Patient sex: M
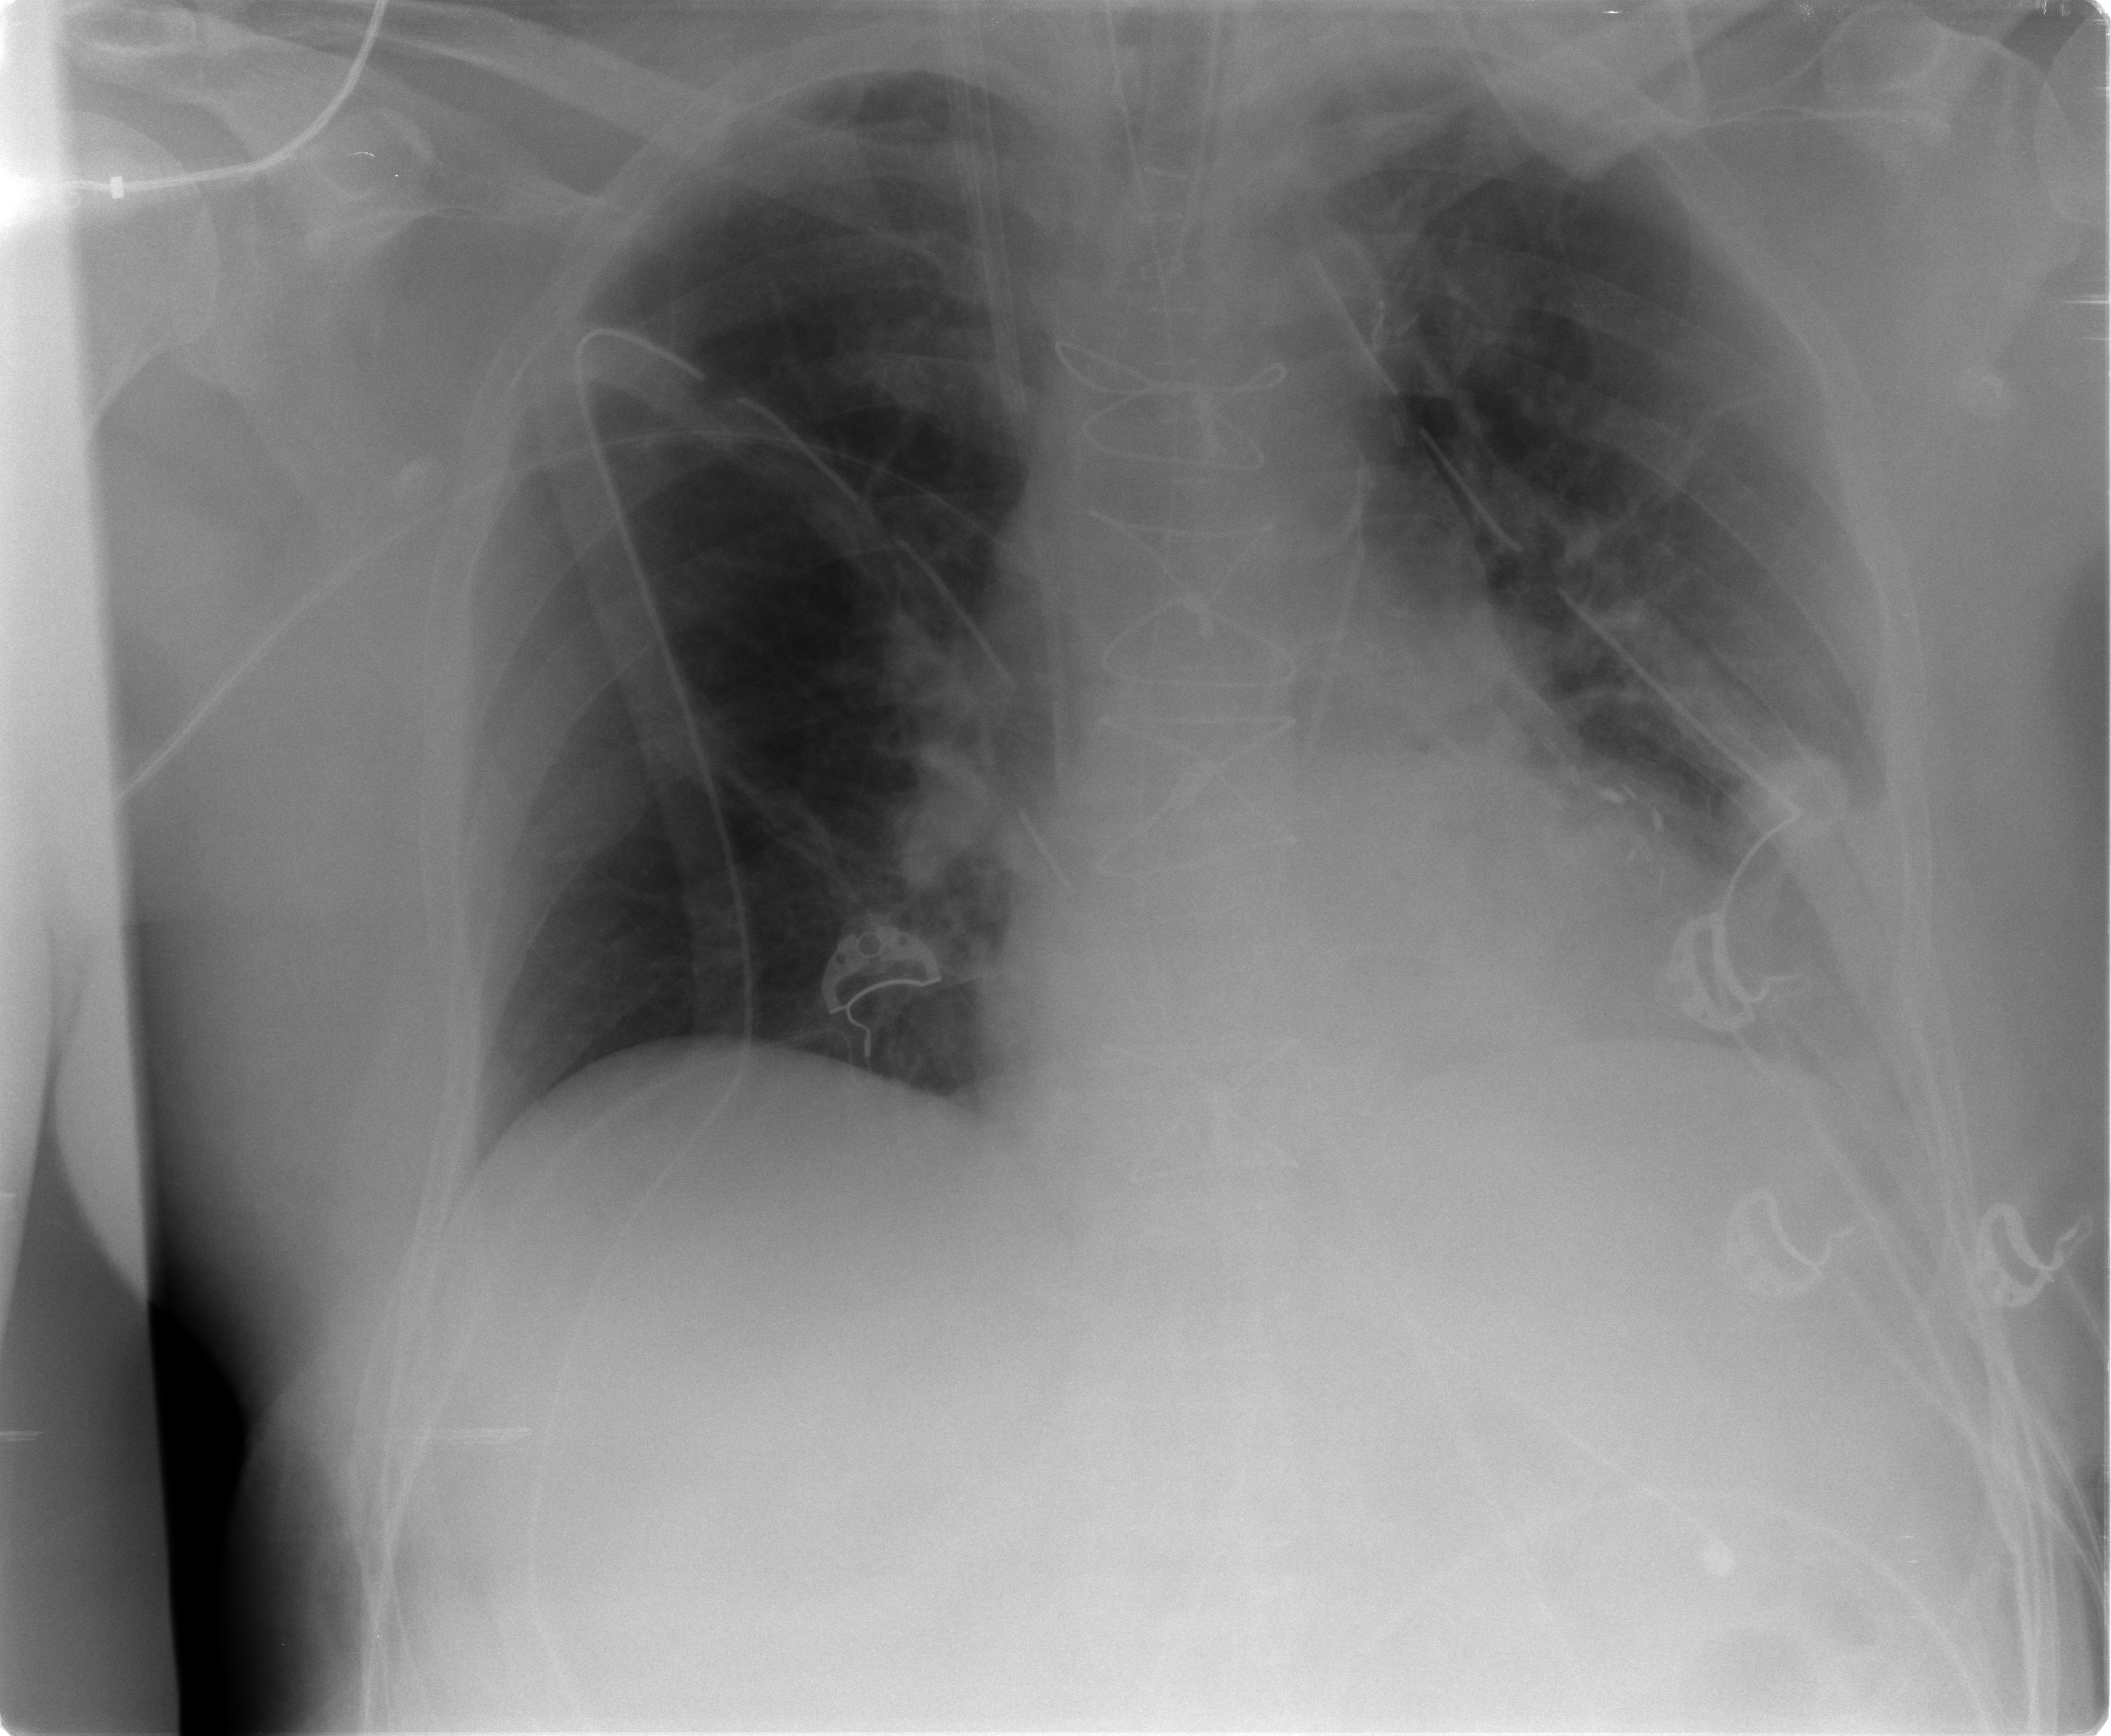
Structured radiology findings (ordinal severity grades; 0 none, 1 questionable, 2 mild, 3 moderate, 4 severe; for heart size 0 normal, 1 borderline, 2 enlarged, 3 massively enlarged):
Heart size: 0
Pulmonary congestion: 0
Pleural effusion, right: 0
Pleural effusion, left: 1
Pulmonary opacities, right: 0
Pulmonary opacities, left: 0
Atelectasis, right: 1
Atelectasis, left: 2